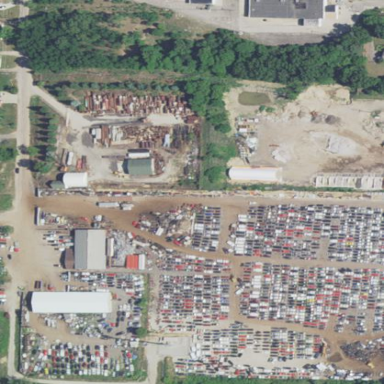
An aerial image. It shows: Industrial area designated for auto wrecking activities.